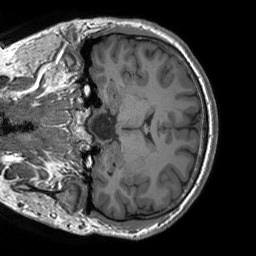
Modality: T1w
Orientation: coronal